Question: There are a lot of topics on core data tree structures but I'm left with some questions.
What I'm trying to create is a simple directory structure. (Folders with subfolders with subfolders, ... and later on also files.)
I now have this Folder entity:

And I'm adding folders like this:
'''
// root 1
Folder *root1 = [NSEntityDescription insertNewObjectForEntityForName:@"Folder" inManagedObjectContext:context];
root1.name = @"Root 1";
root1.parent = nil;
// folder 1 in root 1
Folder *subFolder1 = [NSEntityDescription insertNewObjectForEntityForName:@"Folder" inManagedObjectContext:context];
subFolder1.name = @"Folder 1 in root 1";
subFolder1.parent = root1;
root1.children = [NSSet setWithObjects: subFolder1, nil];
'''
Now I want to make a ViewController for every folder and then open a new ViewController for every subfolder. (Or an infinite UITabelView)
When I loop in the Folder entity with this code:
'''
NSArray *folders = [context executeFetchRequest:fetchRequest error:&error];
for(Folder *folder in folders){
NSLog(@"Profile: %@", folder.name);
}
'''
I get all the folders at once.
So the question is: How can I log this out in a tree structure? So I can create a ViewController for all the root folders first, and then for every subfolder another ViewController etc. etc...
(In other words: How can I read this entity as I would put it in a UITabelView)
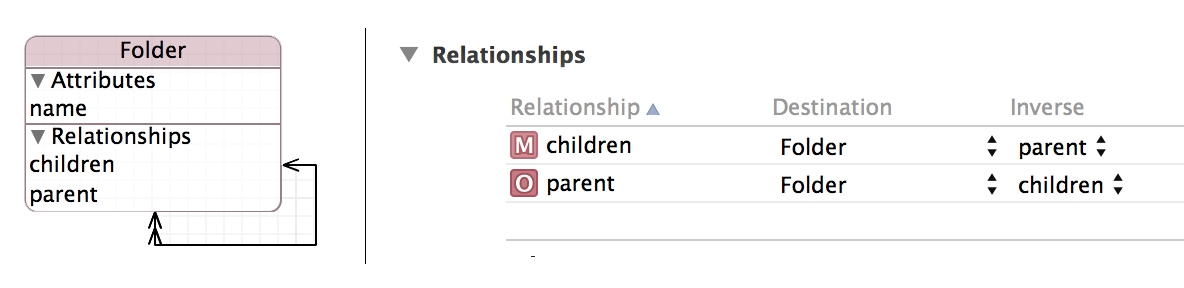
Answer: You don't detail how your fetch request is constructed, but the key is to use an 'NSPredicate' to filter the results only to include the 'Folder' objects of interest at any given time. To do this, you'll need to store a reference to the current parent folder in the view controller:
'''
@property (readwrite, strong) Folder *parentFolder;
'''
If you're at the root of the tree, this will be 'nil', otherwise it will have a reference to the current folder whose contents you're displaying.
Then use this property in a predicate:
'''
NSFetchRequest *fetchRequest = ...
NSPredicate *predicate = [NSPredicate predicateWithFormat:@"parent = %@", self.parentFolder];
[fetchRequest setPredicate:predicate];
'''
When you're at the root, this will select only instances of 'Folder' where 'parent' is 'nil' (i.e. only root level objects). At every other level, it selects only 'Folders' where 'parent' is whatever the current parent folder is.
As a side note, in your sample code, it's not necessary to set 'subFolder1.parent' 'root1.children'. Core Data inverse relationship management means that you only need to do this on one side of the relationship. It doesn't hurt anything to do both (aside from a very minor performance hit), but it also serves no purpose.